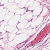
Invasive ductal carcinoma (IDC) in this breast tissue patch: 0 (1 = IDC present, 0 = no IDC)